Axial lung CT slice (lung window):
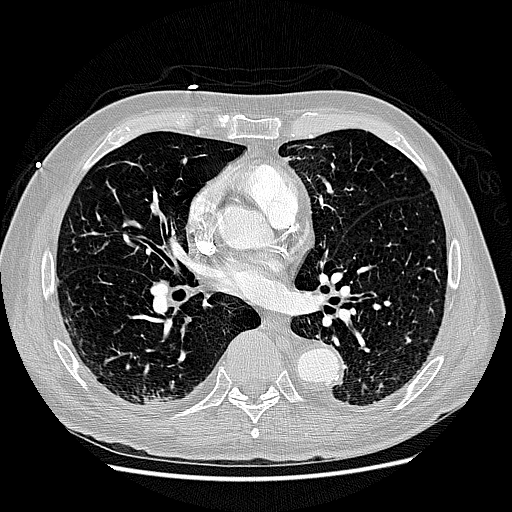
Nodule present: no